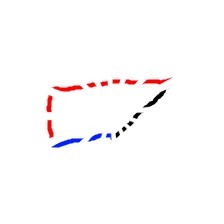
Shape: trapezoid